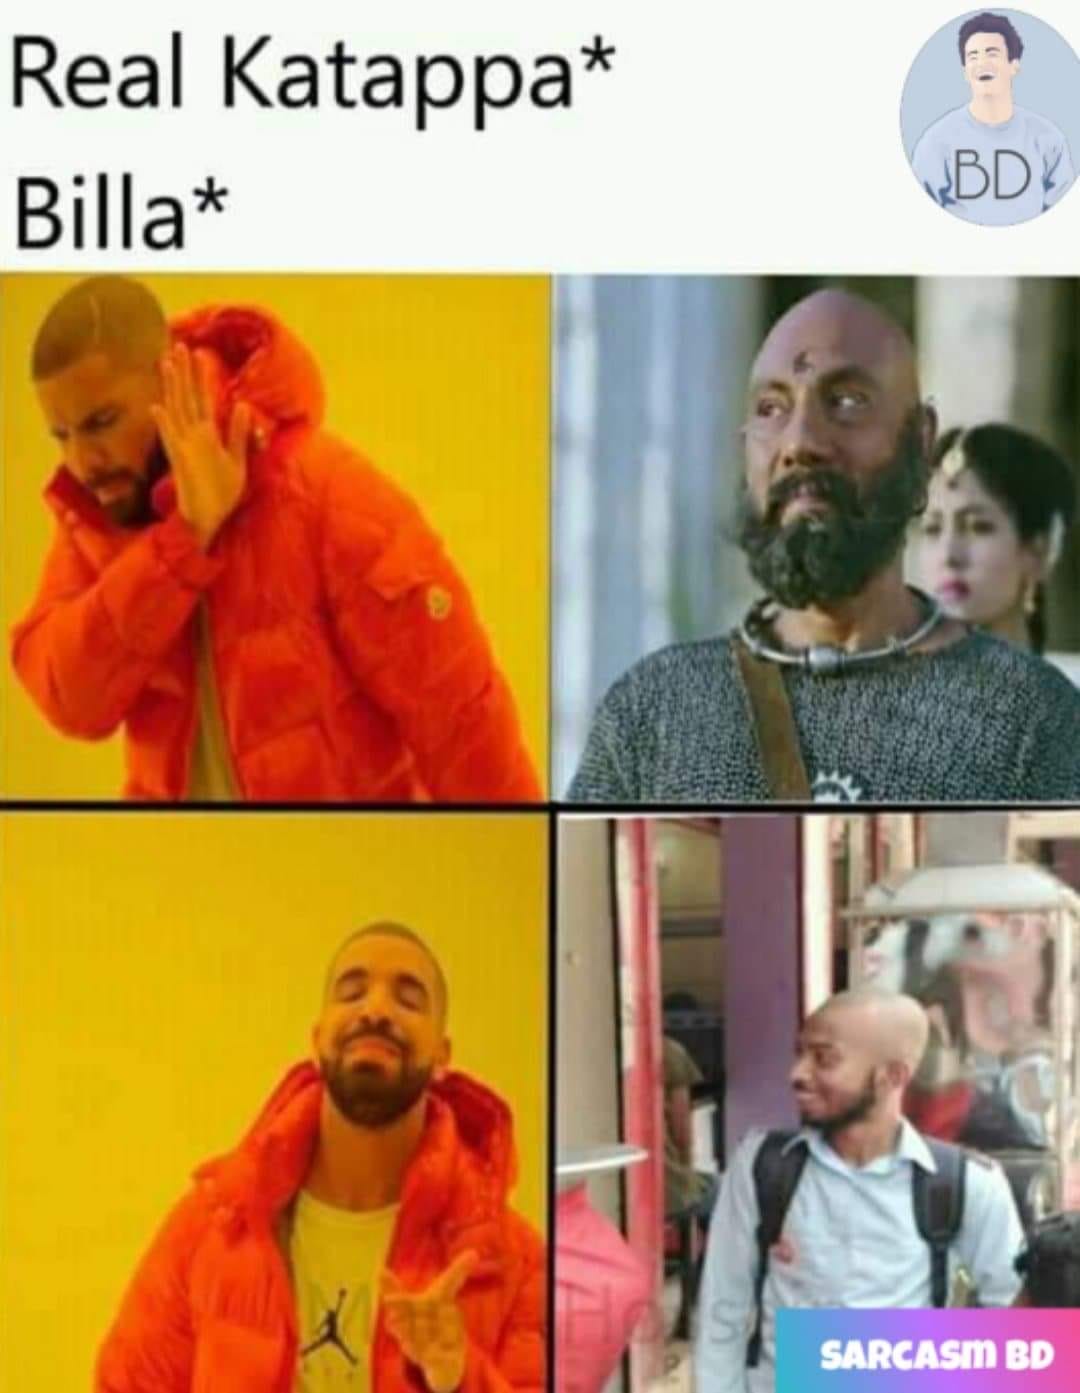
Caption: Real Katappa*     Billa*
Label: non-hate